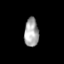
Tissue: skin
Cell type: Endothelial cells
Senescence score: 0.681
Nuclear area (px): 405
Mean DAPI intensity: 165.736